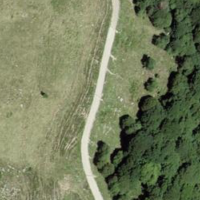
EUNIS habitat code: 23
Species observed at this site:
Calluna vulgaris